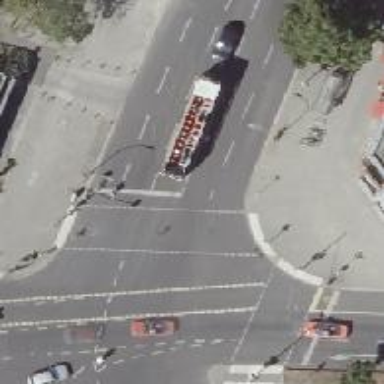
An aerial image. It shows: Crossing with traffic signals.